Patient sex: M
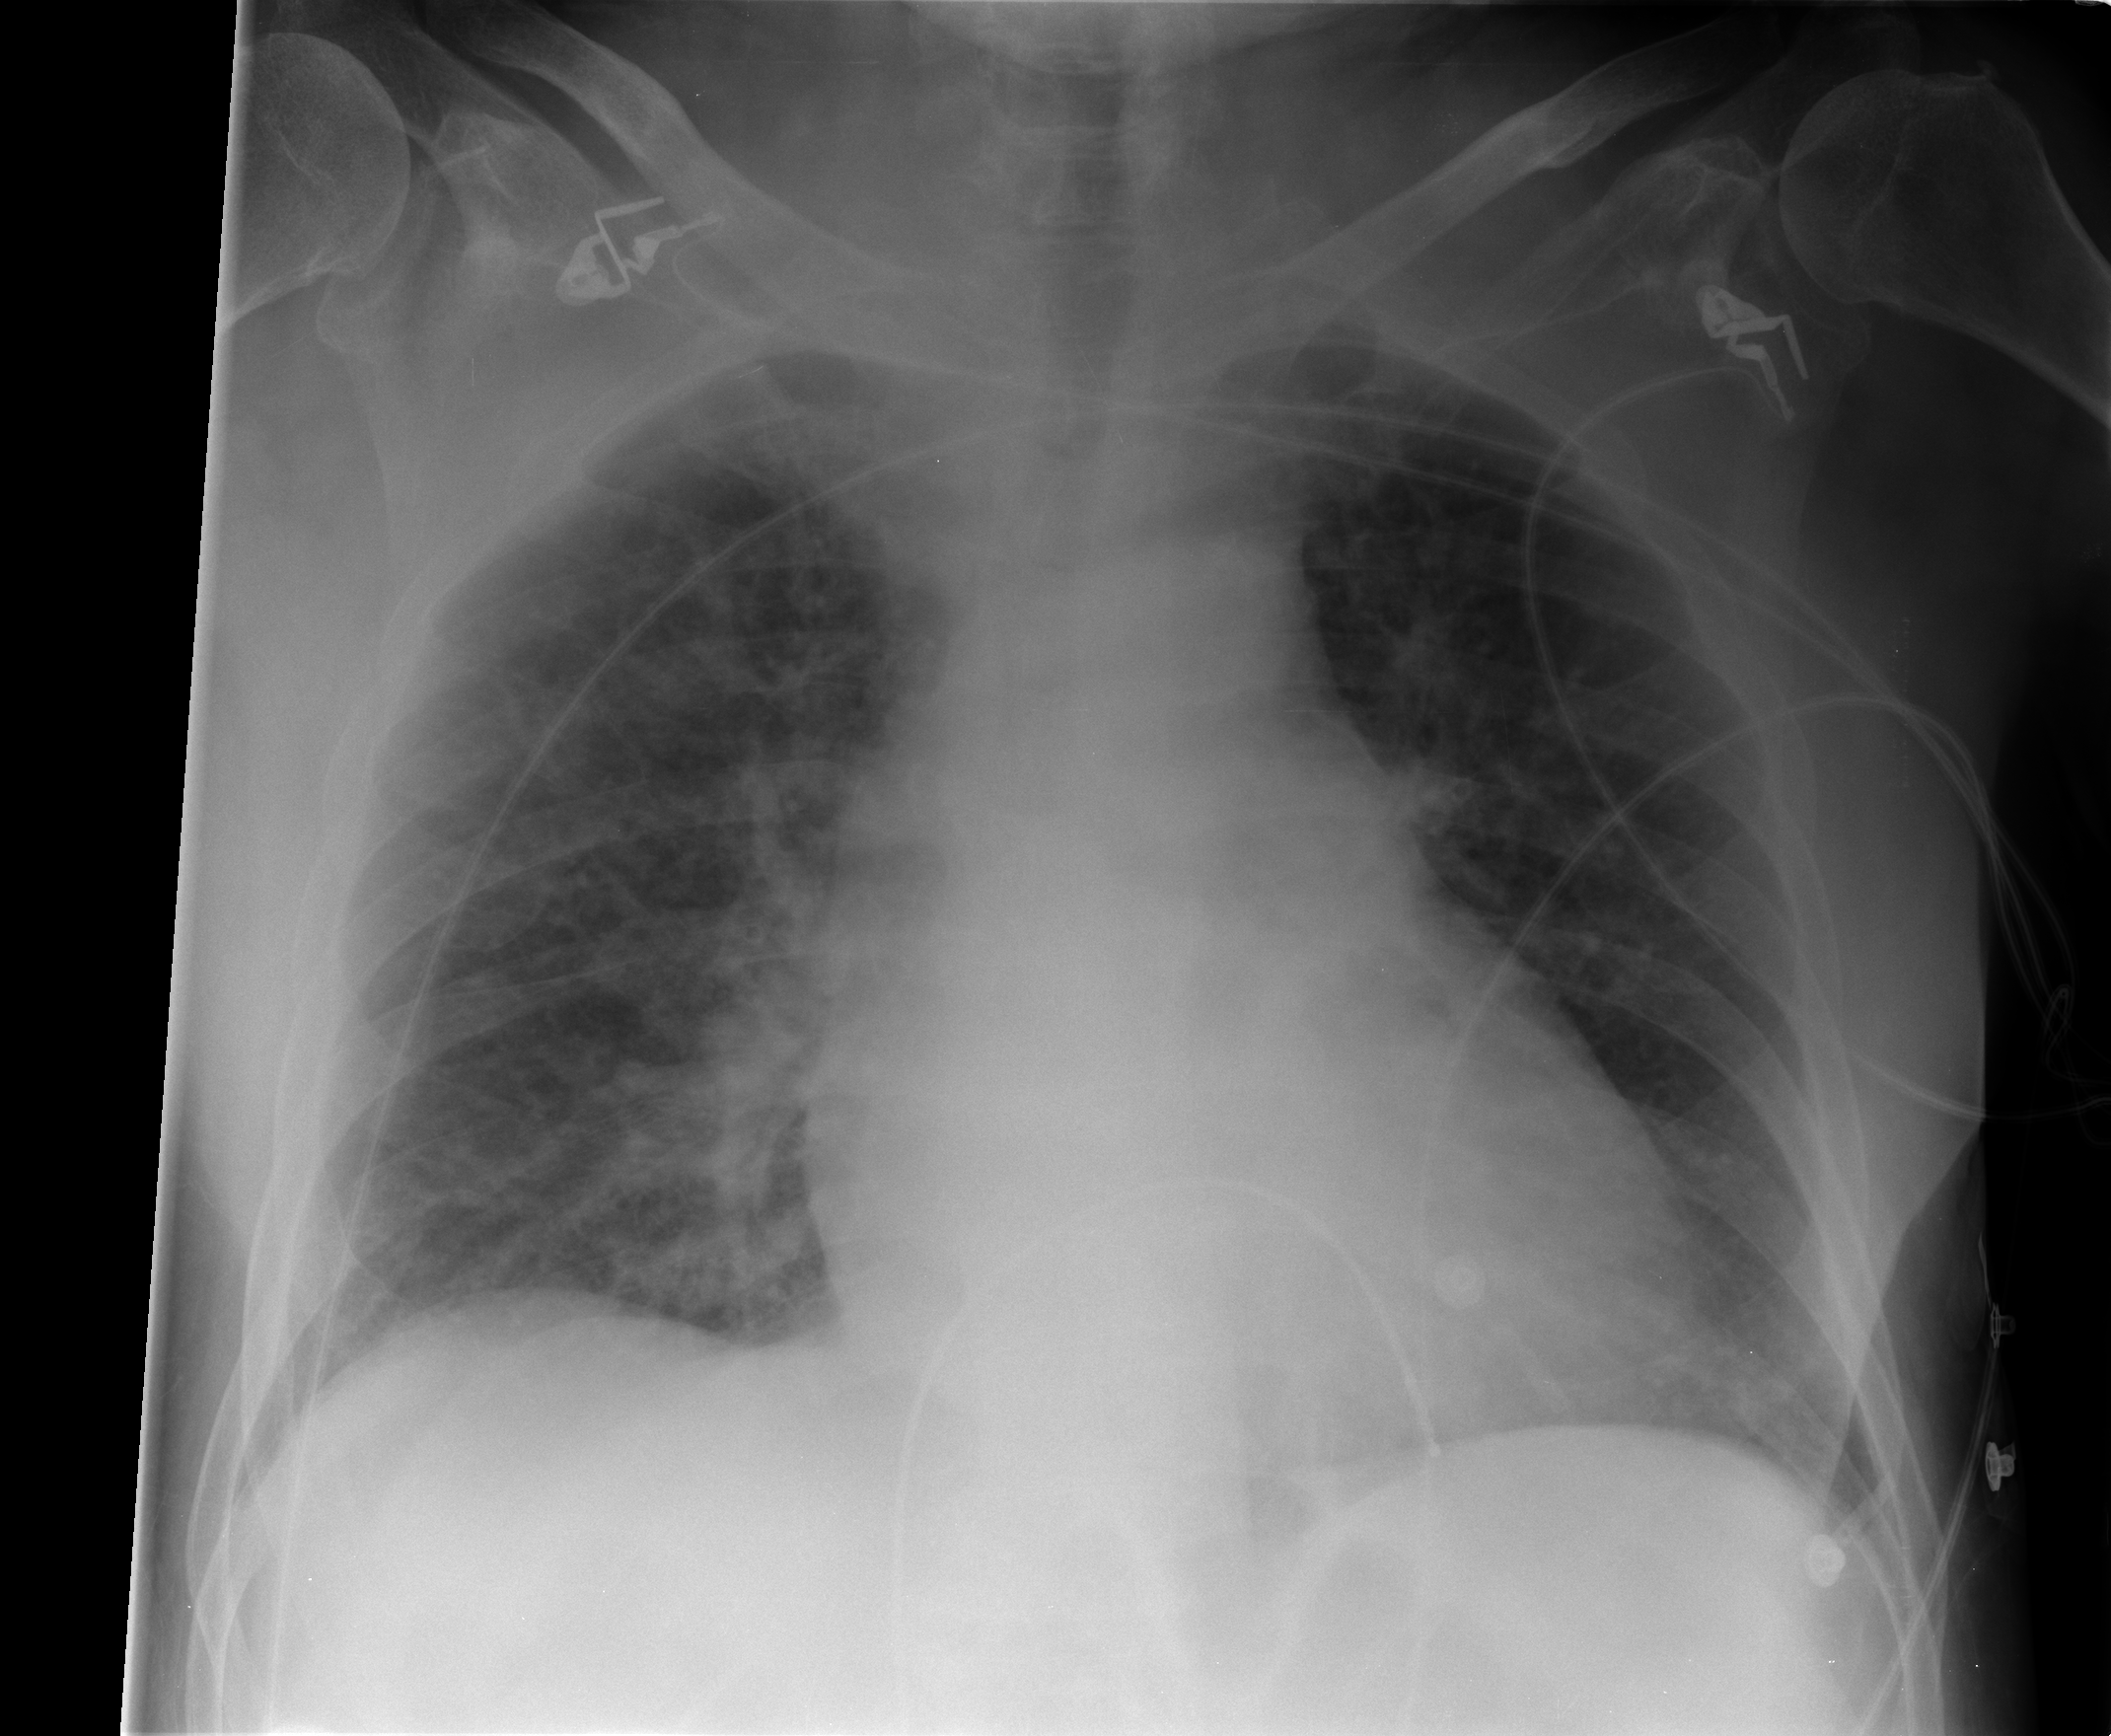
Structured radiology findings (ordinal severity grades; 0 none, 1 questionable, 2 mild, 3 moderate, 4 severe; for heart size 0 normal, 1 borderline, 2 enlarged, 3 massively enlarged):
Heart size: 1
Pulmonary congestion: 2
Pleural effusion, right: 0
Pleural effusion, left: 0
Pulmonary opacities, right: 0
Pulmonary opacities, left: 0
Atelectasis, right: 2
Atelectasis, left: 2